Question: I started reading about yesterday and came across the below slide. Site <URL>

It gave a good picture of what can be done with struts2, I want if somebody can demonstrate the above image with an example working code for a simple CRUD webapp (with simple empid and empname in db) . This can turn out to be a nice tutorial for others too. Thanks
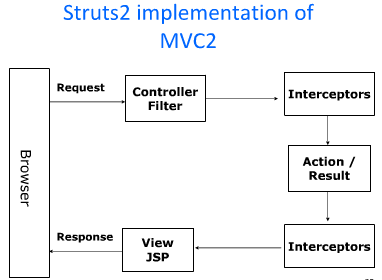
Answer: Have a look at <URL>
It can create a project skeleton using a variety of web frameworks (including Struts 2) for you to experiment with.